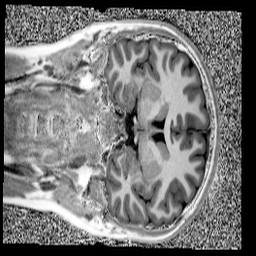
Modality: UNIT1
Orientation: coronal
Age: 11
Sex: female
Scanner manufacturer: siemens
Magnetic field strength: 3 T
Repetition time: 4 s
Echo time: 0.00303 s